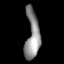
Tissue: lung
Cell type: Endothelial cells
Senescence score: 0.7048
Nuclear area (px): 670
Mean DAPI intensity: 141.561